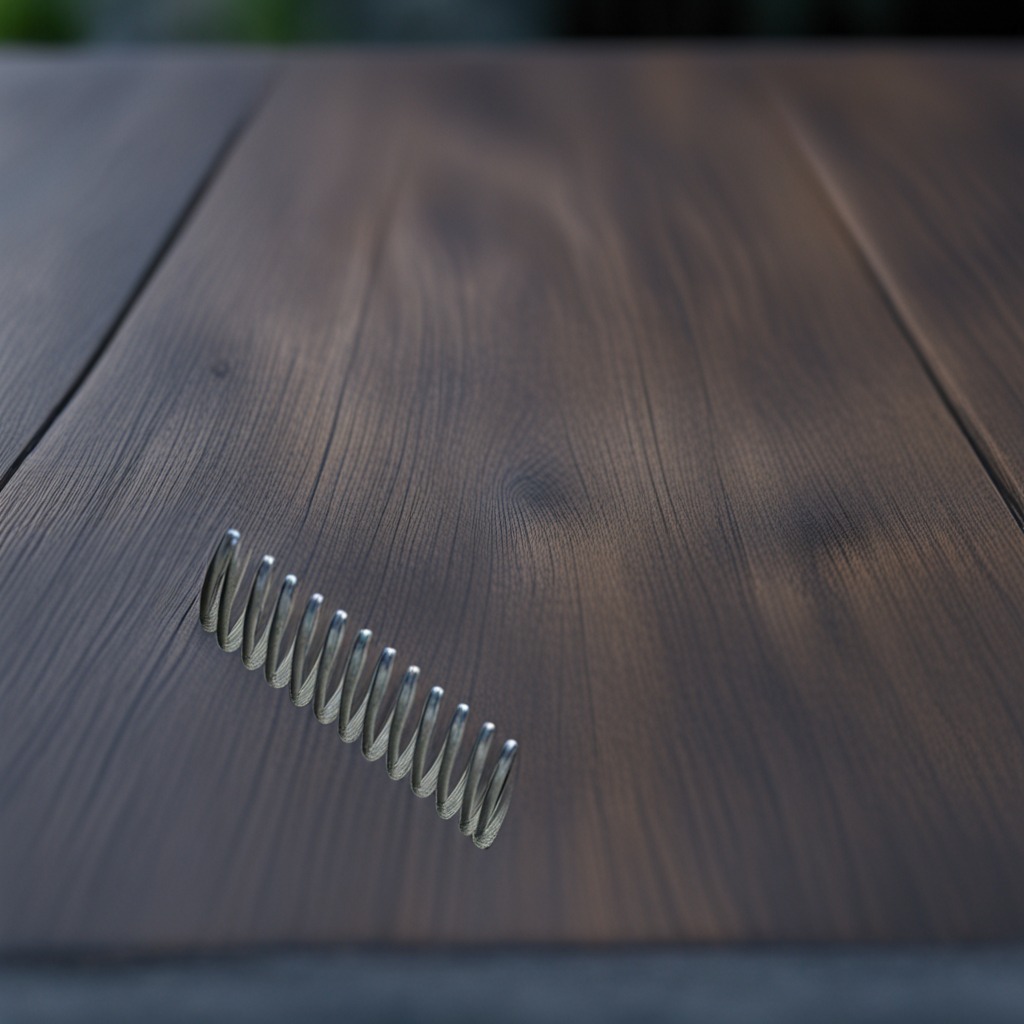
A coiled metal spring is lying on the table.